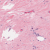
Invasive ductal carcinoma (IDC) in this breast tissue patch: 0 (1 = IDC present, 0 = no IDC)